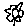
Label: flower